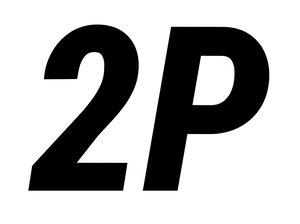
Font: Roboto-Italic_Condensed_ExtraBold_Italic